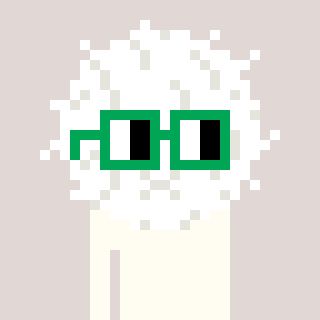
a pixel art character with square green glasses, a cottonball-shaped head and a peachy-colored body on a warm background